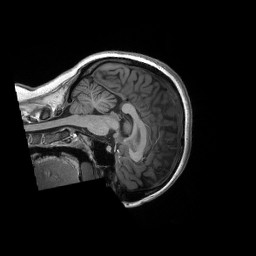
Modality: T1w
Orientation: sagittal
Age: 19
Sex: female
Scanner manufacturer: siemens
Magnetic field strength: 3 T
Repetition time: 2.3 s
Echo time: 0.00298 s